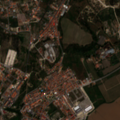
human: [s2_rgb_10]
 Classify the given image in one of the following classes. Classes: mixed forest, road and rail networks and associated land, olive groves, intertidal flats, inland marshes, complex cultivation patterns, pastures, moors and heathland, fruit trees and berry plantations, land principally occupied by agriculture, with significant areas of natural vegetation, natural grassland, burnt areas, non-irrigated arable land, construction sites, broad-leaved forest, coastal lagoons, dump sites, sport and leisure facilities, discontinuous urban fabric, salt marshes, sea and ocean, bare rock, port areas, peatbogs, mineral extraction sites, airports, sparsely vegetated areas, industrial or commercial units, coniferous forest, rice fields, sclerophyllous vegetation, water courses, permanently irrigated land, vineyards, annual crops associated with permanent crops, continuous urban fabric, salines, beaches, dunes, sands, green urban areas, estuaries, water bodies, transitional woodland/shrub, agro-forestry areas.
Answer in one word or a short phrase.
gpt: continuous urban fabric, discontinuous urban fabric, non-irrigated arable land, permanently irrigated land, complex cultivation patterns, land principally occupied by agriculture, with significant areas of natural vegetation